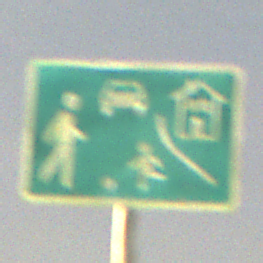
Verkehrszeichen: BeginnVerkehrsberuhigterBereich
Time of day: Night
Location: Outdoor (Urban)
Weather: PartlyCloudy
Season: NotSpecified
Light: Artificial